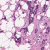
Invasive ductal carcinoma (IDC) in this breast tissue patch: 1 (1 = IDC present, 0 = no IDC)